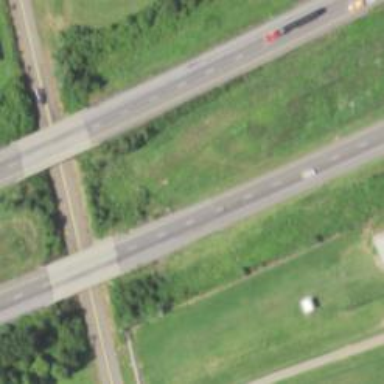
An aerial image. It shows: Motorway bridge.